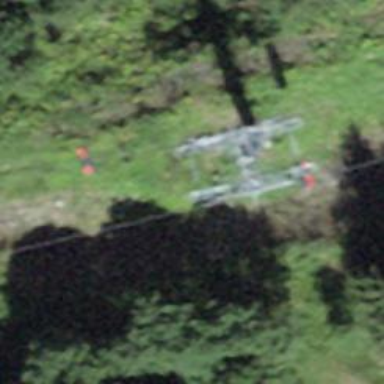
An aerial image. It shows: Pylon used for aerialway.